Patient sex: F
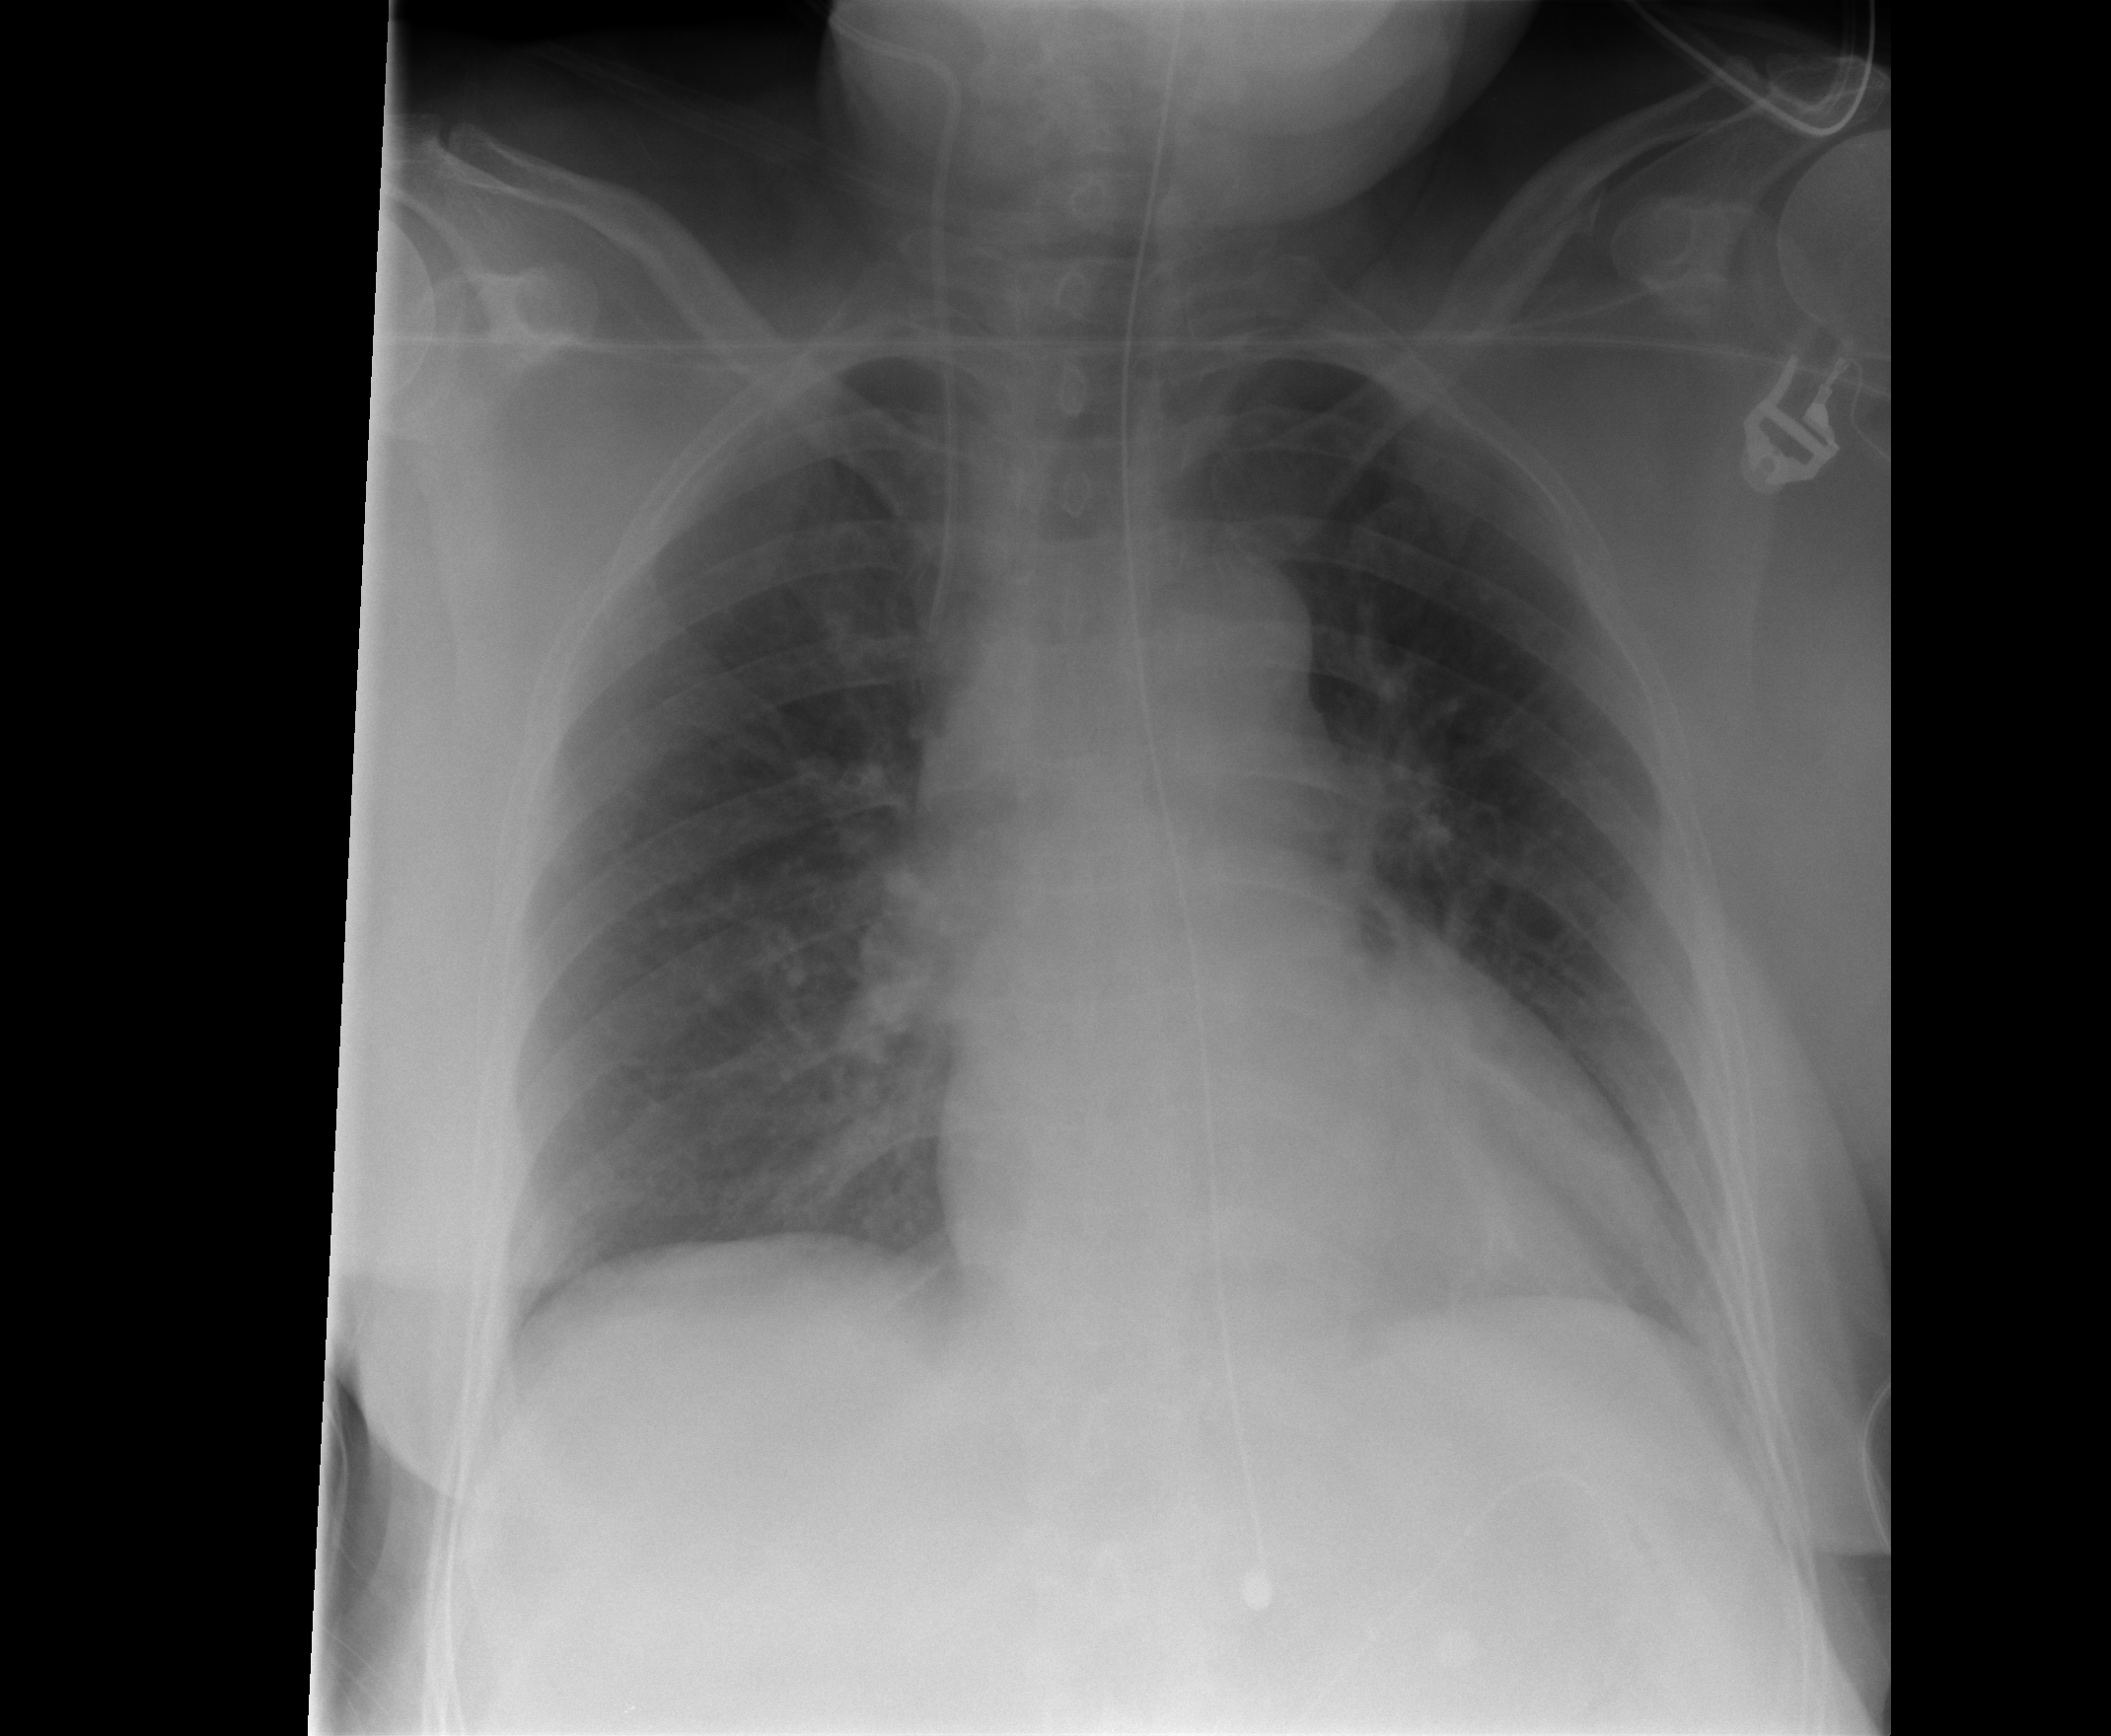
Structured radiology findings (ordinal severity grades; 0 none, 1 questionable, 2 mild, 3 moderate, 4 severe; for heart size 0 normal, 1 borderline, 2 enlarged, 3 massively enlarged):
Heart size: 0
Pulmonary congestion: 1
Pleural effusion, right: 0
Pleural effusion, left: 0
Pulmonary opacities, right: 0
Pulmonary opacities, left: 0
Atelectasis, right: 0
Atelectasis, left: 0